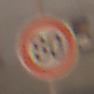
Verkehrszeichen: Geschwindigkeit80
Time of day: MorningAfternoon
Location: Outdoor (Urban)
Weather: Clear
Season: NotSpecified
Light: Natural